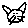
Label: cat